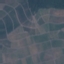
Label: PermanentCrop